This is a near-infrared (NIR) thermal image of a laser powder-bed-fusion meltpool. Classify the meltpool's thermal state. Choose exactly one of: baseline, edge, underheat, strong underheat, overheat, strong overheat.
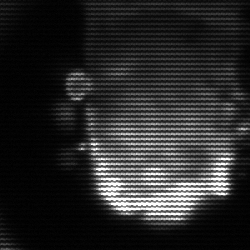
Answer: baseline